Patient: sex M, age 36
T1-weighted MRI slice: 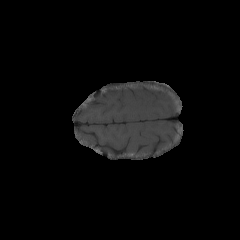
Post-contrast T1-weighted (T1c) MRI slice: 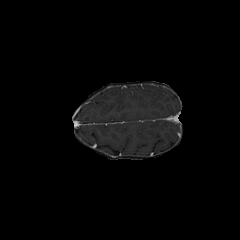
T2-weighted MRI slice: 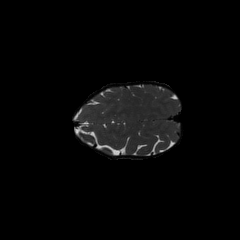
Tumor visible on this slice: no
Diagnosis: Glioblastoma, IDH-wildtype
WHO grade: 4